Question: I've downloaded Qt 5.4 for Windows, running it in Windows 8.1 Pro. It comes with MingW and Qt Creator 3.3.
I've been using Qt for few years. Still a very necessary component seems missing in the Qt Creator IDE. Suppose a class 'Card' is defined with a function 'getSymbol()':
'''
class Card
{
public:
string getSymbol() const;
}
'''
Somewhere in code I've a 'std::vector' of 'Card's:
'''
vector<Card> playable;
'''
And somewhere else in code:
'''
playable[0].getSymbol();
^----------------- Note this dot
'''
When I type the period in the line above, Qt Creator should list available functions and variables of 'Card' class to be used, just like IntelliSense works in VS. But that doesn't happen. However, when I create an object of type 'Card', then the dot triggers Qt Creator to show available functions:

Why this feature doesn't work when 'Card' objects are put in STL containers? Is there any settings that needs to be enabled?
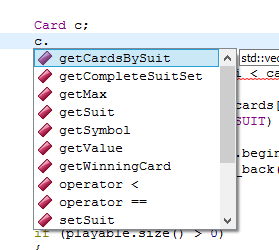
Answer: This has been a long standing issue discussed asked and asked over again on forums and mailing lists. As thuga correctly showed in the comment, this is the corresponding bugreport to monitor:
<URL>
Note that QtCreator was primarily meant for working with Qt code and so you would use 'QVector' in such projects which is working. I am not saying that it is not worth fixing, but that is at least the history.
This may be getting closer and closer with using clang inside QtCreator, but I guess you will need to wait.